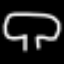
Label: mushroom